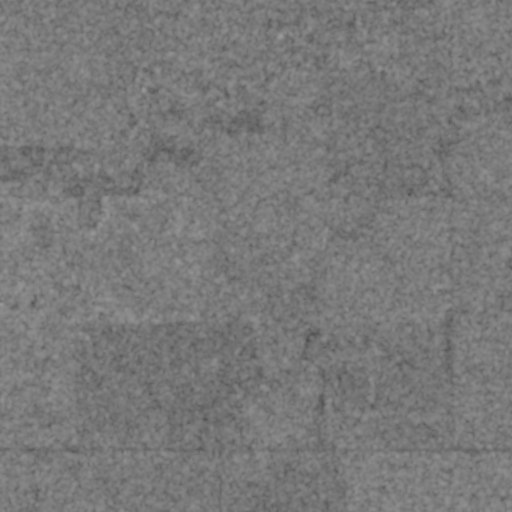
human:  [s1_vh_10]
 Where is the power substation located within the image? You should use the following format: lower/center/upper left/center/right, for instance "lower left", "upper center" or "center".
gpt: The power substation is located in the lower right of the image.
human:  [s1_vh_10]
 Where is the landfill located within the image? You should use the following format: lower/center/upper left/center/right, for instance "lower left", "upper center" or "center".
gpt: There is no landfill in the image.

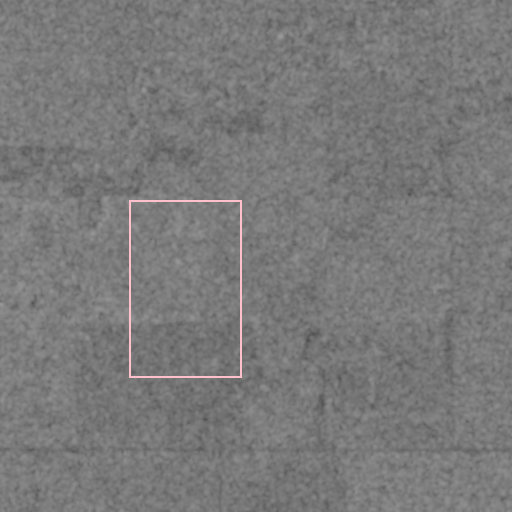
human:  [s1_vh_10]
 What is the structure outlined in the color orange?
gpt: There is no orange outline.
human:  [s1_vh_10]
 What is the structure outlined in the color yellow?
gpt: There is no structure outlined in yellow.